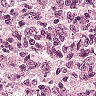
Metastatic tissue present: no